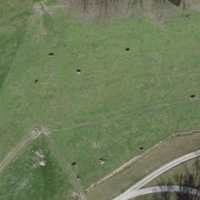
EUNIS habitat code: 55
Species observed at this site:
Aruncus dioicus